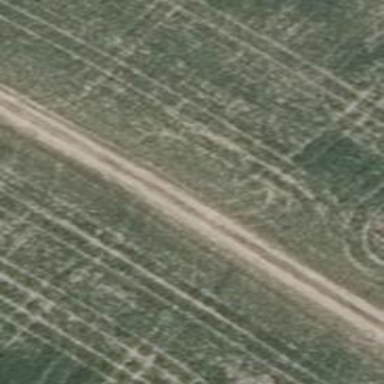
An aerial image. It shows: Sandy track road with grade 4 track type.